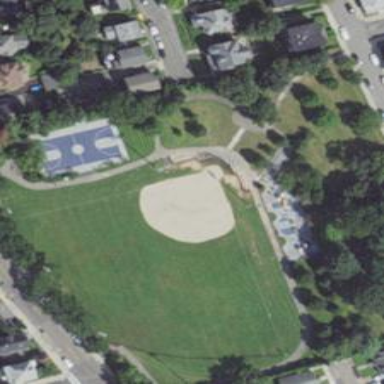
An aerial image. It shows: Clay softball pitch for leisure land activities.